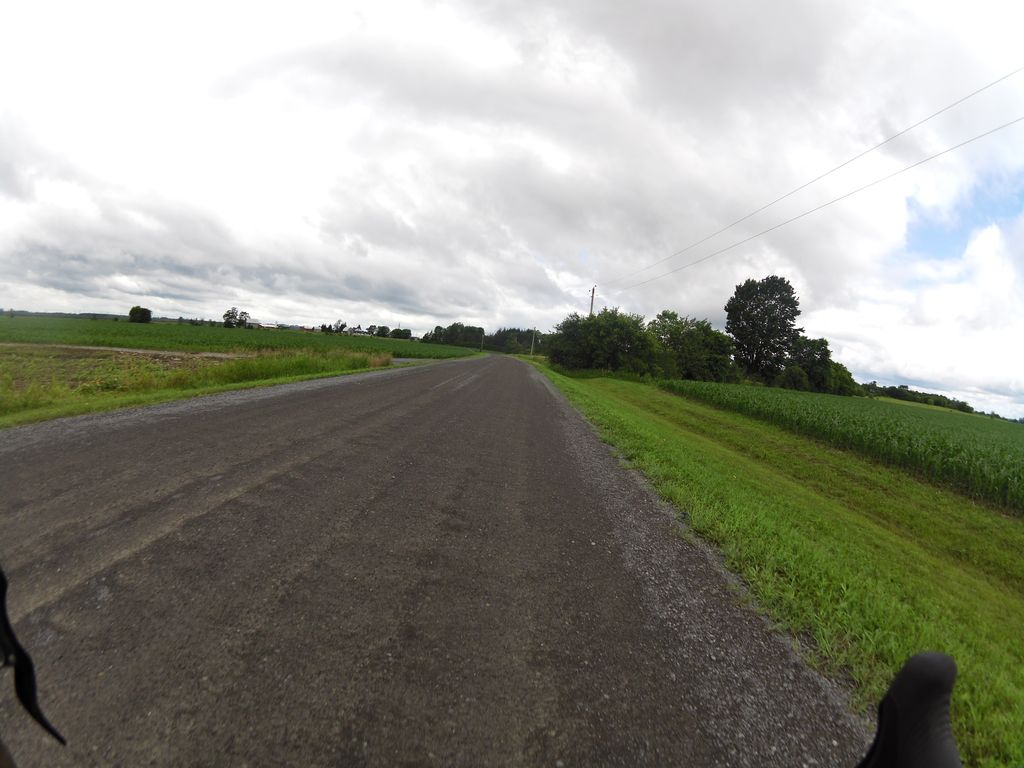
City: ottawa-gatineau